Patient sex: M
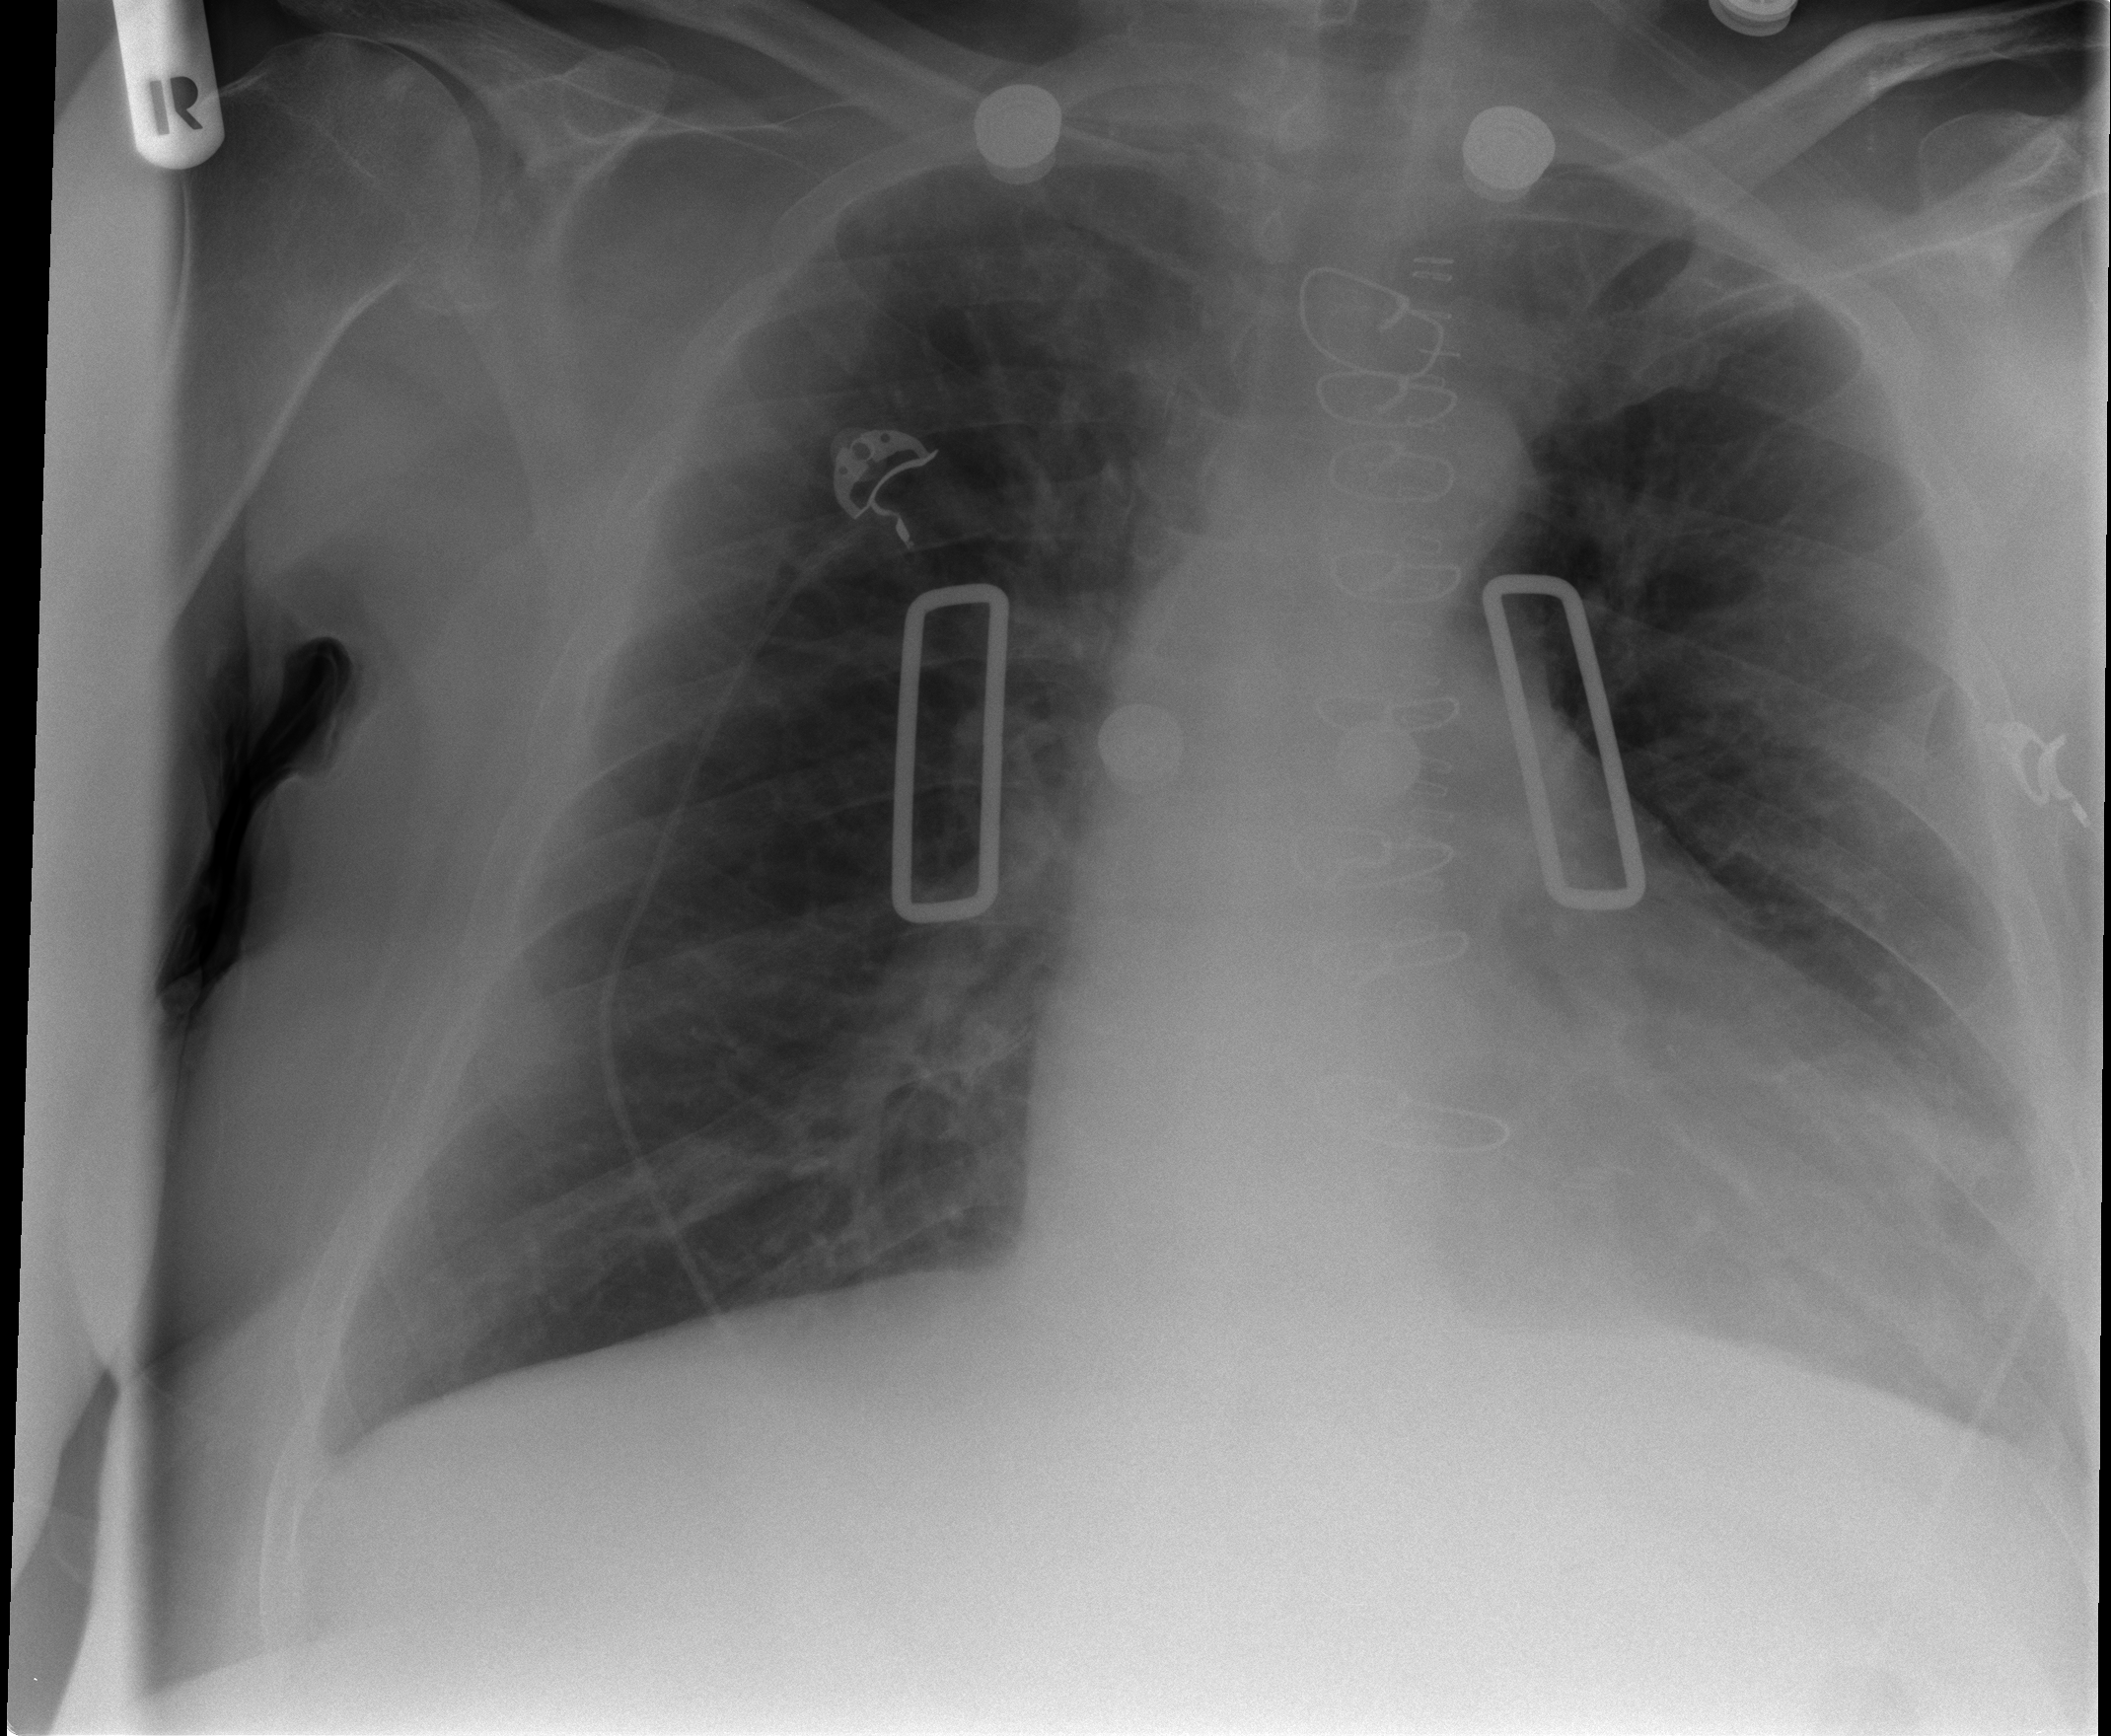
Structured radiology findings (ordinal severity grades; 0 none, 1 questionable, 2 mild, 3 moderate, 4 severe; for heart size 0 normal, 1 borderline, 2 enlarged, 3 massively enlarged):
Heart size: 1
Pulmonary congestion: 0
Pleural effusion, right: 0
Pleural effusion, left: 1
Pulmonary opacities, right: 0
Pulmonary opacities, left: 0
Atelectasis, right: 0
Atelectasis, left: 2